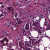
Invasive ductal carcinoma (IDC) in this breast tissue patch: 1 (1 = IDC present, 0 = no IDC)